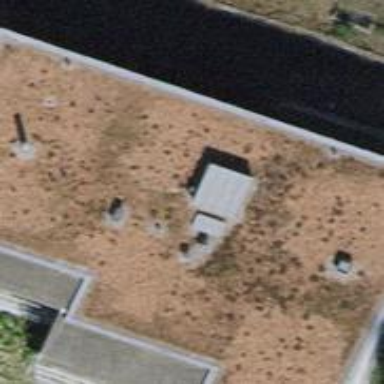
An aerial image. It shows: Flat-roofed apartment building.